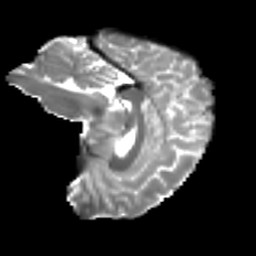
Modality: T2w
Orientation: sagittal
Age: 28
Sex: female
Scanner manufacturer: ge
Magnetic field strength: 3 T
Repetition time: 7.8 s
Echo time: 0.0606 s